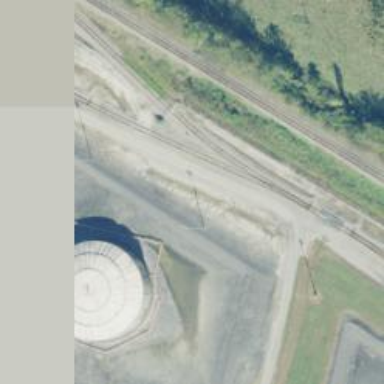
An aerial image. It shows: Railway spur service.